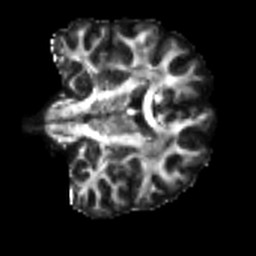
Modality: FA
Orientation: coronal
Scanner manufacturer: siemens
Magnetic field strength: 3 T
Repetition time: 4 s
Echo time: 0.0594 s